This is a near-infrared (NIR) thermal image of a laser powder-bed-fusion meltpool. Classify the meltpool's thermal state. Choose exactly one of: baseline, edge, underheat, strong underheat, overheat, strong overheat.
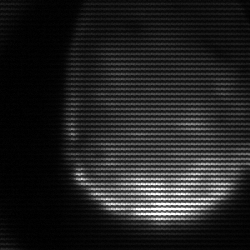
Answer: edge